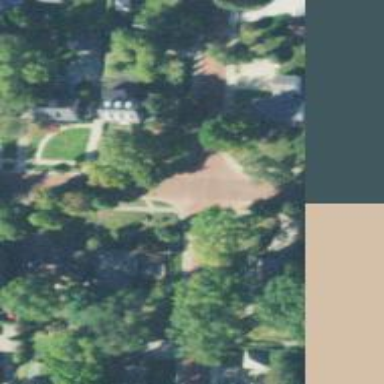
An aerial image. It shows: Neighbourhood designated as historic district.